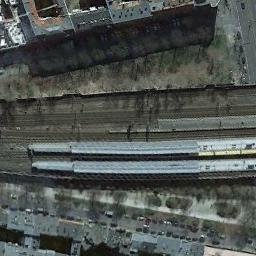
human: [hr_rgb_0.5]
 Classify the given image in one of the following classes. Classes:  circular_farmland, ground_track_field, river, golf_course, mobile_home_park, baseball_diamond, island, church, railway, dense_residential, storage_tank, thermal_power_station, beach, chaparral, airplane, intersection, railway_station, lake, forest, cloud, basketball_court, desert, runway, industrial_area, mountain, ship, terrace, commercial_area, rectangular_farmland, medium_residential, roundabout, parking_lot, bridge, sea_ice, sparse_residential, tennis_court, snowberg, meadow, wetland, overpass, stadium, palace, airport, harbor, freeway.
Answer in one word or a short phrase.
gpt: railway